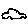
Label: car